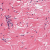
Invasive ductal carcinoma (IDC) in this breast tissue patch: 0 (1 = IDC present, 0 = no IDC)